Question: I want to create something like this 'using divs' and it also should be without using 'display:table' css rule etc. How do I create table header this??

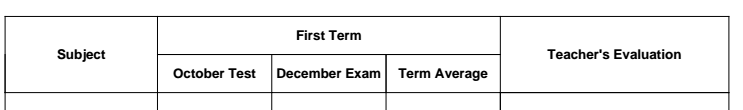
Answer: May be try this as a starting point? You might need to tweak it a lot.
'''
* {box-sizing: border-box;}
.row {overflow: hidden; clear: both;}
.cell {border: 1px solid #999; padding: 0px; float: left;}
.cell.full {float: none;}
.col-1 {width: 20%;}
.col-2 {width: 40%;}
.col-3 {width: 60%;}
.col-33 {width: 33.3%;}
.row-2 {height: 3em;}
'''
'''
<div class="row">
<div class="cell col-1 row-2">Subject</div>
<div class="cell col-3 row-2">
<div class="row">
<div class="cell full">First Term</div>
</div>
<div class="row">
<div class="cell col-33">October Test</div>
<div class="cell col-33">December Exam</div>
<div class="cell col-33">Term Average</div>
</div>
</div>
<div class="col-1 row-2 cell">Teacher's Evaluation</div>
</div>
'''